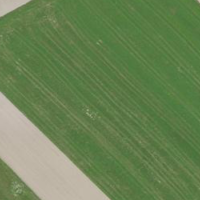
EUNIS habitat code: 52
Species observed at this site:
Cyperus esculentus